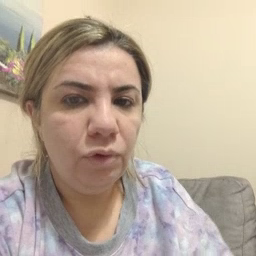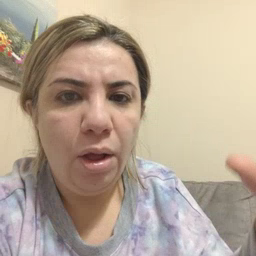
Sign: all